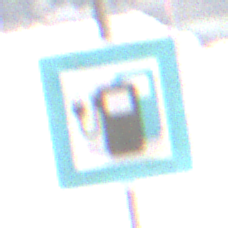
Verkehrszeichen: LadestationFuerElektrofahrzeuge
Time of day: Midday
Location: Outdoor (Nature)
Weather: PartlyCloudy
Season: NotSpecified
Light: Natural